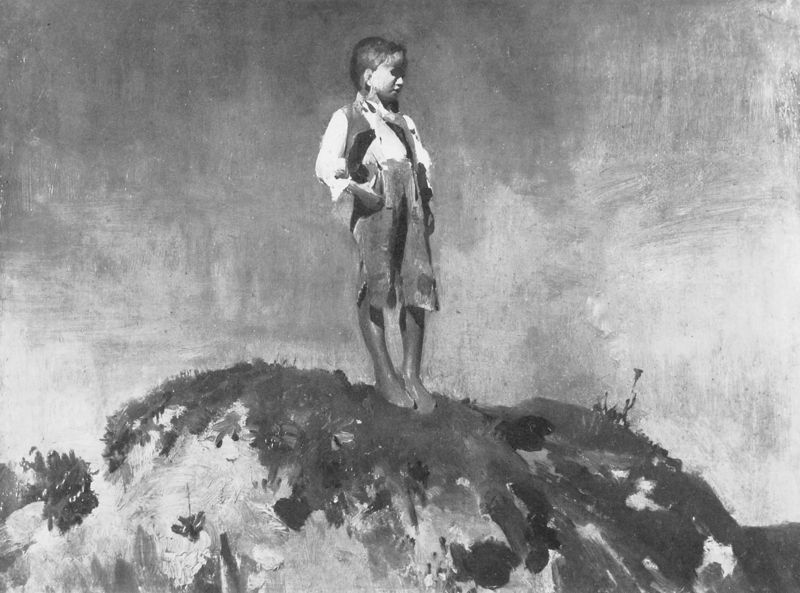
Titel: Hirtenbub auf einem Grashügel
Künstler: Franz von Lenbach
Institution: München, Städtische Galerie im Lanbachhaus
Schlagwörter: felsen, gemälde, himmel, blume, blumen, grau, ausblick, blick, gras, wiese, hemd, hose, jung, schauen, ferne, hügel, land, kind, sommer, perspektive, hosen, klein, junge, weste, schwarz weiss, pinsel, kopie, thoma, zentral, grautöne, lederhosen, kurze hosen, barfu, auf dem land, akryl